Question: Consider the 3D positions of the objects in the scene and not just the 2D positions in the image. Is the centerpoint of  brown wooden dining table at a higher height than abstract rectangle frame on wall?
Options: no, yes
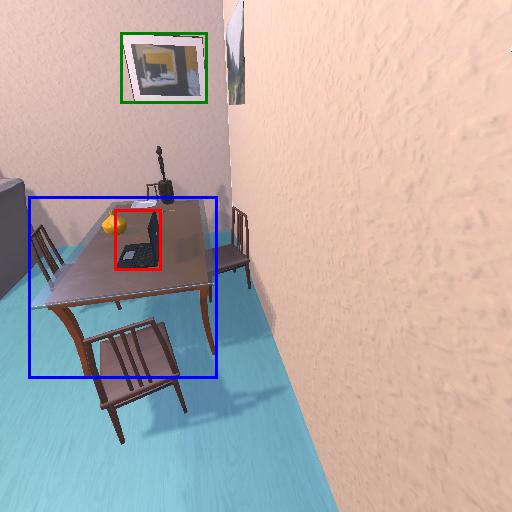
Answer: no